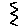
Label: zigzag